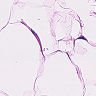
Metastatic tissue present: no